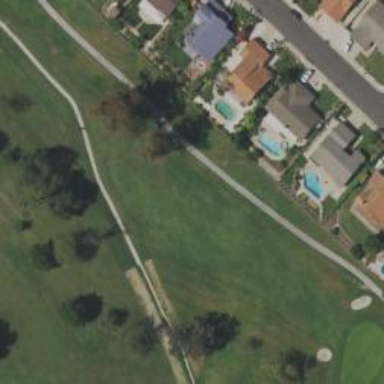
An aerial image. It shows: Golf hole.